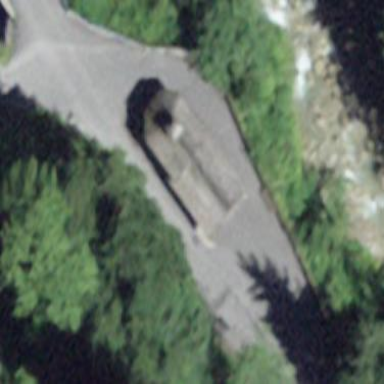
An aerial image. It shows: Chapel that serves as place of worship.